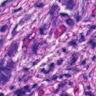
Metastatic tissue present: yes